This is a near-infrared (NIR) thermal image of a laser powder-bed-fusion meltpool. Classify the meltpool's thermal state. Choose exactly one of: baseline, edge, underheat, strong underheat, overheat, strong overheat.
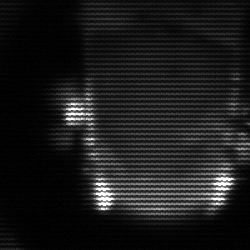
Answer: baseline